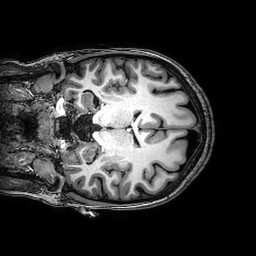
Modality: T1w
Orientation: coronal
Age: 20
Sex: female
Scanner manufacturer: philips
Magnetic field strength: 3 T
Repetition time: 0.00812 s
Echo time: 0.00373 s